Field crop: tomato
Growth stage: 1
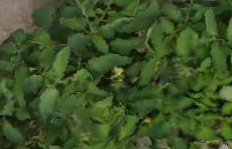
Species: tomato